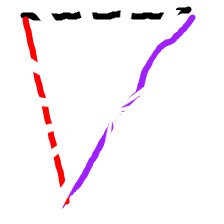
Shape: triangle